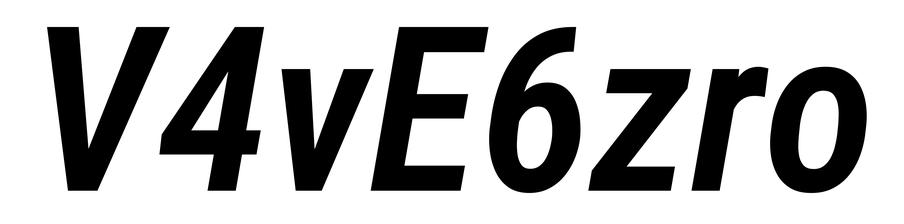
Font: Roboto-Italic_Condensed_SemiBold_Italic